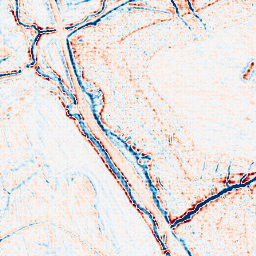
Category: edge_preserving
Decomposition family: bilateral
Decomposition parameters: d: 9
sigma_color: 75
sigma_space: 100
Upsampling method: sinc_hamming
Upsampling parameters: scale: 4
kernel_size: 4
Upsampling scale: 4